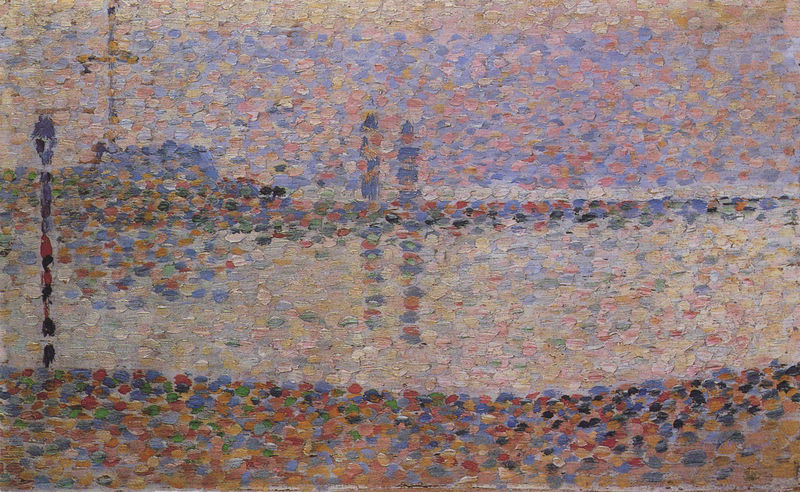
Titel: Gravelines: un soir, étude
Künstler: Georges Pierre Seurat
Standort: Saint-Tropez
Institution: Annonciade
Schlagwörter: blau, gemälde, himmel, meer, schatten, wasser, weiß, fluss, gelb, grün, impressionismus, landschaft, ocker, see, stadt, ufer, braun, frankreich, grau, lampe, laterne, licht, paris, rot, häuser, spiegelung, brücke, gewässer, kirche, pastos, auge, turm, schiff, ansicht, mast, pointilismus, nebel, impressionistisch, monet, eindruck, punkte, gepunktet, kreuz, türme, punkt, seurat, signac, getupft, pointillismus, farbpunkte, uffer, kreu, keine schaten, sisley